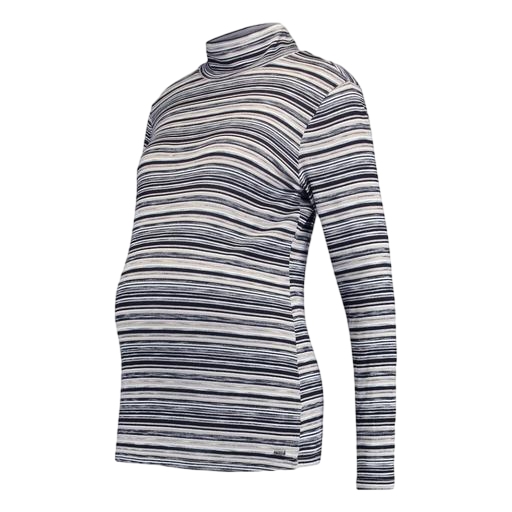
blue stripe maternity top, blue maternity navy spacedye, multicolor oversized roll-neck top, white background